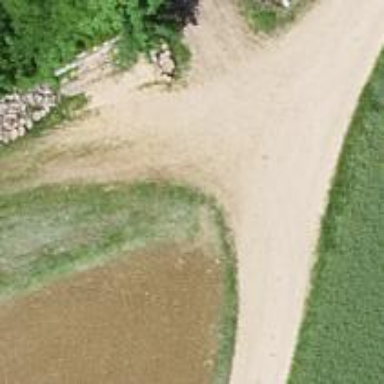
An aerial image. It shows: Gravel track with grade2 quality.